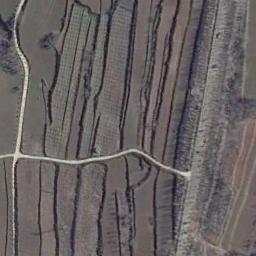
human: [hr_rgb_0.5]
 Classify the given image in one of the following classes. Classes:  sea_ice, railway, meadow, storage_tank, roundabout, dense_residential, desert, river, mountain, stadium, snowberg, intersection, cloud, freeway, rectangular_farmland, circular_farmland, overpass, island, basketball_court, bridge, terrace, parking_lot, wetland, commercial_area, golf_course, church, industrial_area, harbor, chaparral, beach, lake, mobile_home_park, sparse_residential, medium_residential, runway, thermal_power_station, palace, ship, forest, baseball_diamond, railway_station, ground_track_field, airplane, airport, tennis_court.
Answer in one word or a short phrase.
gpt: terrace